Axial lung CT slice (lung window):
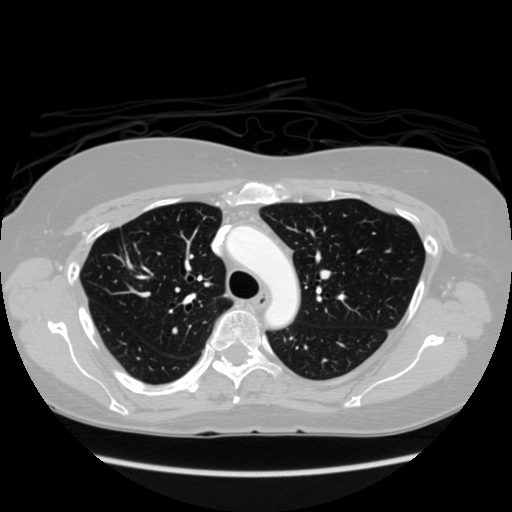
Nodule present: no